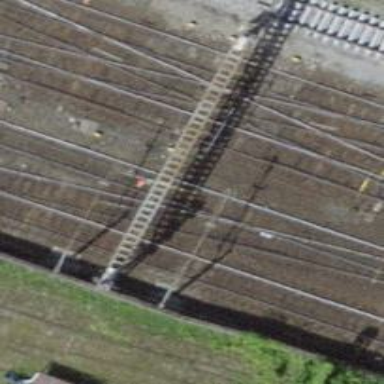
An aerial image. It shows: Rail siding with electrified contact lines. The railway operates at voltages of 3000 and 15000 volts.